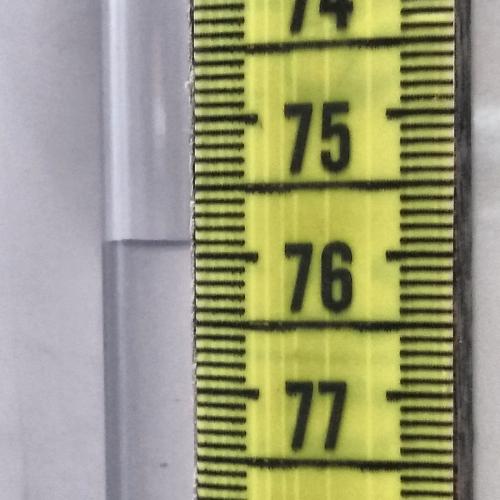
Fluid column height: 75.9 cm